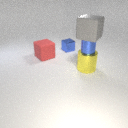
large yellow metal cylinder below large gray rubber cube